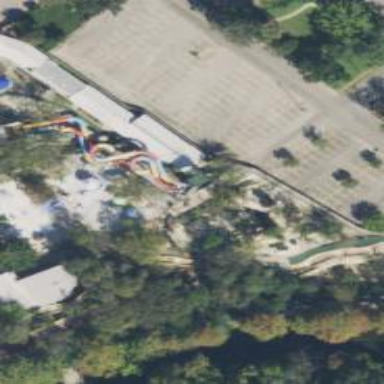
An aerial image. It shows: Water slide attraction.